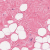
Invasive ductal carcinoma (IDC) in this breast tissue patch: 0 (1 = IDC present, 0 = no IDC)